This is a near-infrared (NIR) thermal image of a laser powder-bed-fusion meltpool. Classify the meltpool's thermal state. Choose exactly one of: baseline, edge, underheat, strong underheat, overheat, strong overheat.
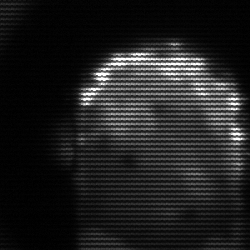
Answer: baseline